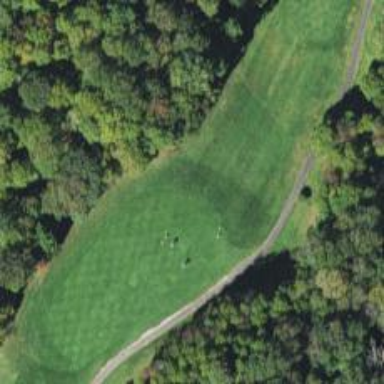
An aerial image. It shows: View of golf hole.